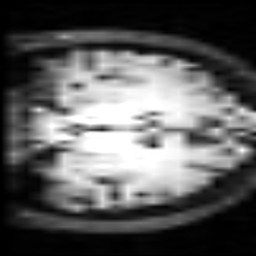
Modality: inplaneT2
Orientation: coronal